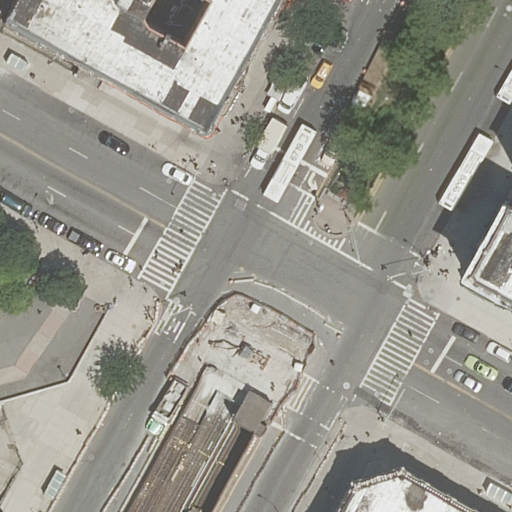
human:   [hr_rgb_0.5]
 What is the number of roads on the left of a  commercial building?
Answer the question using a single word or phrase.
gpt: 0

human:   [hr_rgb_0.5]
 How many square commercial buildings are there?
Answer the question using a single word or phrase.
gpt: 0

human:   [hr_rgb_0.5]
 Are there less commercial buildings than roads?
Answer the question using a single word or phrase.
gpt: yes

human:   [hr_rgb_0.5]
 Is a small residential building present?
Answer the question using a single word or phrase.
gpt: yes

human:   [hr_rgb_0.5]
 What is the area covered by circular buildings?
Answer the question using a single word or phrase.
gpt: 0m2

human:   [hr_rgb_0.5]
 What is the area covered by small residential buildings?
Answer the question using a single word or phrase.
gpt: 89m2

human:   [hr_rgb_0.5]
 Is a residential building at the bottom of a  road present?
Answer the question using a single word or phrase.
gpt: yes

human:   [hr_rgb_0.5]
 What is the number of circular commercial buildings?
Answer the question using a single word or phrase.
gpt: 0

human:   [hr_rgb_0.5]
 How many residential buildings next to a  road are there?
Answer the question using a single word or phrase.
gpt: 3

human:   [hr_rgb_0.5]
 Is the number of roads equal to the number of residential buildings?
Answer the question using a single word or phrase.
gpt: no

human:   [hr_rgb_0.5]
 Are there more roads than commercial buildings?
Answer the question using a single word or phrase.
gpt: yes

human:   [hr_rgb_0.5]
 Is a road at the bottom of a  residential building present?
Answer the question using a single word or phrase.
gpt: yes

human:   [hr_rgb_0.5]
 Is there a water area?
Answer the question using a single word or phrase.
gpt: no

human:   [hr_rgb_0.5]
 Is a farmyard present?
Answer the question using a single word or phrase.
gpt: no

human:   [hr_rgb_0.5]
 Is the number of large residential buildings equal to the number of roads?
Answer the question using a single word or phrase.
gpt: no

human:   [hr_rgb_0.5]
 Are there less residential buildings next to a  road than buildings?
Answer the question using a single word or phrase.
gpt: no

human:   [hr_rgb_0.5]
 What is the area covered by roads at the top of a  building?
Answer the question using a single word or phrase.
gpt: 0m2

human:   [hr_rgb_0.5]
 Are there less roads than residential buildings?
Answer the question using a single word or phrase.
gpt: no

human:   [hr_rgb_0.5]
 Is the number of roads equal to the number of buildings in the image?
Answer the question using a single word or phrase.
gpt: no

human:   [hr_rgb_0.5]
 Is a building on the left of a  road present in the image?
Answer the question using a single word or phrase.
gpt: yes

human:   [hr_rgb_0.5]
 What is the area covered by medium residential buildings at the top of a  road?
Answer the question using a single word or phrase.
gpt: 0m2

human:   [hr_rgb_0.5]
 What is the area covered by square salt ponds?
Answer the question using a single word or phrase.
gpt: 0m2

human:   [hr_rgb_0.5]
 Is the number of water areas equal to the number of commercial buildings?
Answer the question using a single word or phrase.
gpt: yes

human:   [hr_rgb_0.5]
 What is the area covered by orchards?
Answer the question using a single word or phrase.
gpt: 0m2

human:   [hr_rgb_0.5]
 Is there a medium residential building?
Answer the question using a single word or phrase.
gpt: no

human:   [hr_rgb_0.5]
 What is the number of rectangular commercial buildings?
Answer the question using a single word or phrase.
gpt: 0

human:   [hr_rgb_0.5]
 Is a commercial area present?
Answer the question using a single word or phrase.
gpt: no

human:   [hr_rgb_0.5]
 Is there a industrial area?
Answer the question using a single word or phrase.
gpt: no

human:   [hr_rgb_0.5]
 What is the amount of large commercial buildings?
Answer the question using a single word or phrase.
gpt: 0

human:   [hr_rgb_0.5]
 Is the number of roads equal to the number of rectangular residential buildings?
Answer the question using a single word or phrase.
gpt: no

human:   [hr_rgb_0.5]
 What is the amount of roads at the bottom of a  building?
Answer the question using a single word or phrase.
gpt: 5

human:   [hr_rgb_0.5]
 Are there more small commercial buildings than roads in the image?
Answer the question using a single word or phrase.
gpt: no

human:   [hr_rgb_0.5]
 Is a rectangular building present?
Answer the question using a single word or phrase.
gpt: yes

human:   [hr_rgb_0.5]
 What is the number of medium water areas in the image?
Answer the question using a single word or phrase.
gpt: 0

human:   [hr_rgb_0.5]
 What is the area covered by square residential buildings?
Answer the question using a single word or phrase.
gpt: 0m2

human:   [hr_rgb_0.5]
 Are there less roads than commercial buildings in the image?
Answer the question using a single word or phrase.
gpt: no